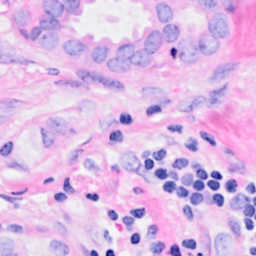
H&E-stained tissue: Breast